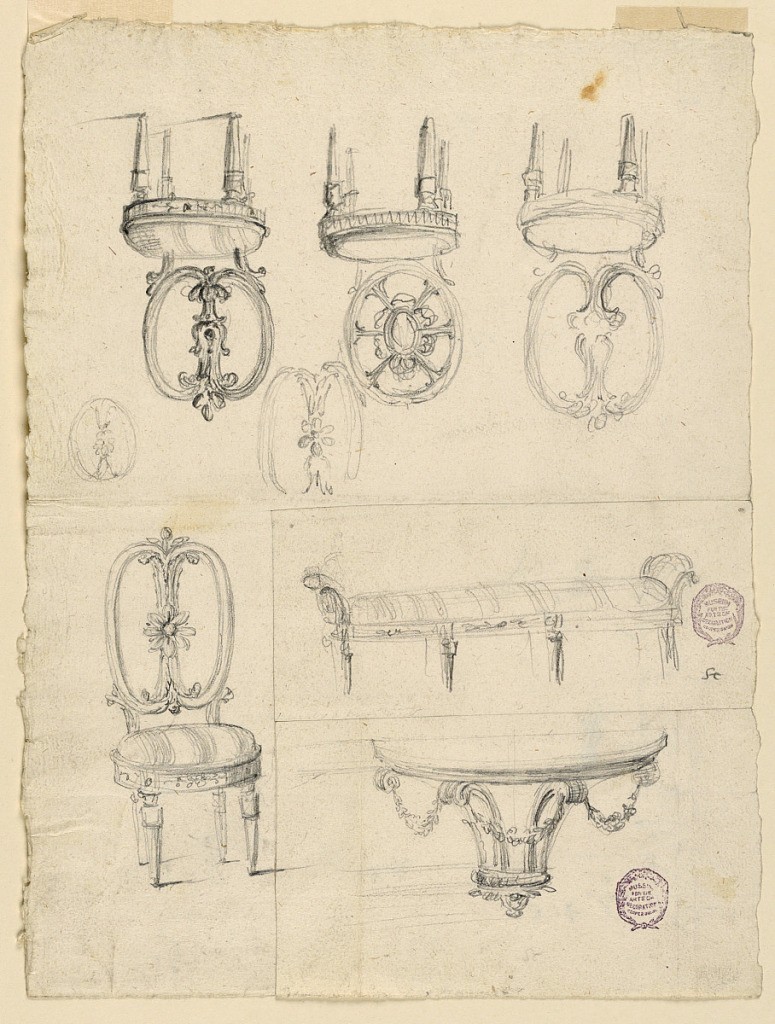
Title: Chairs and Architectural Sketches
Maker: Giuseppe Barberi, Italian, 1746–1809
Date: ca. 1800
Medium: Graphite on off-white laid paper
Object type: Drawing
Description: Page divided into four sections. At top, three chairs with round seats and turned legs. At lower left, a chair with striped seat upholstery. At bottom right: a bench with striped upholstery and a demi lune console table decorated with swags.